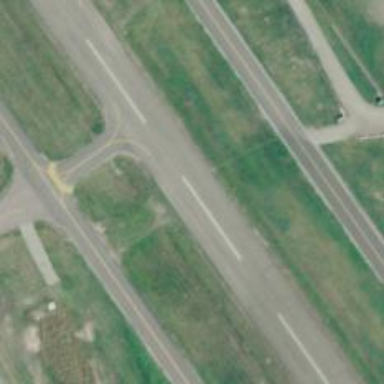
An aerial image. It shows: Taxiway at the airport with asphalt surface.